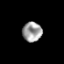
Tissue: prostate
Cell type: NK cells
Senescence score: 0.7364
Nuclear area (px): 376
Mean DAPI intensity: 158.383